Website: bh-photo
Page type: address-validator
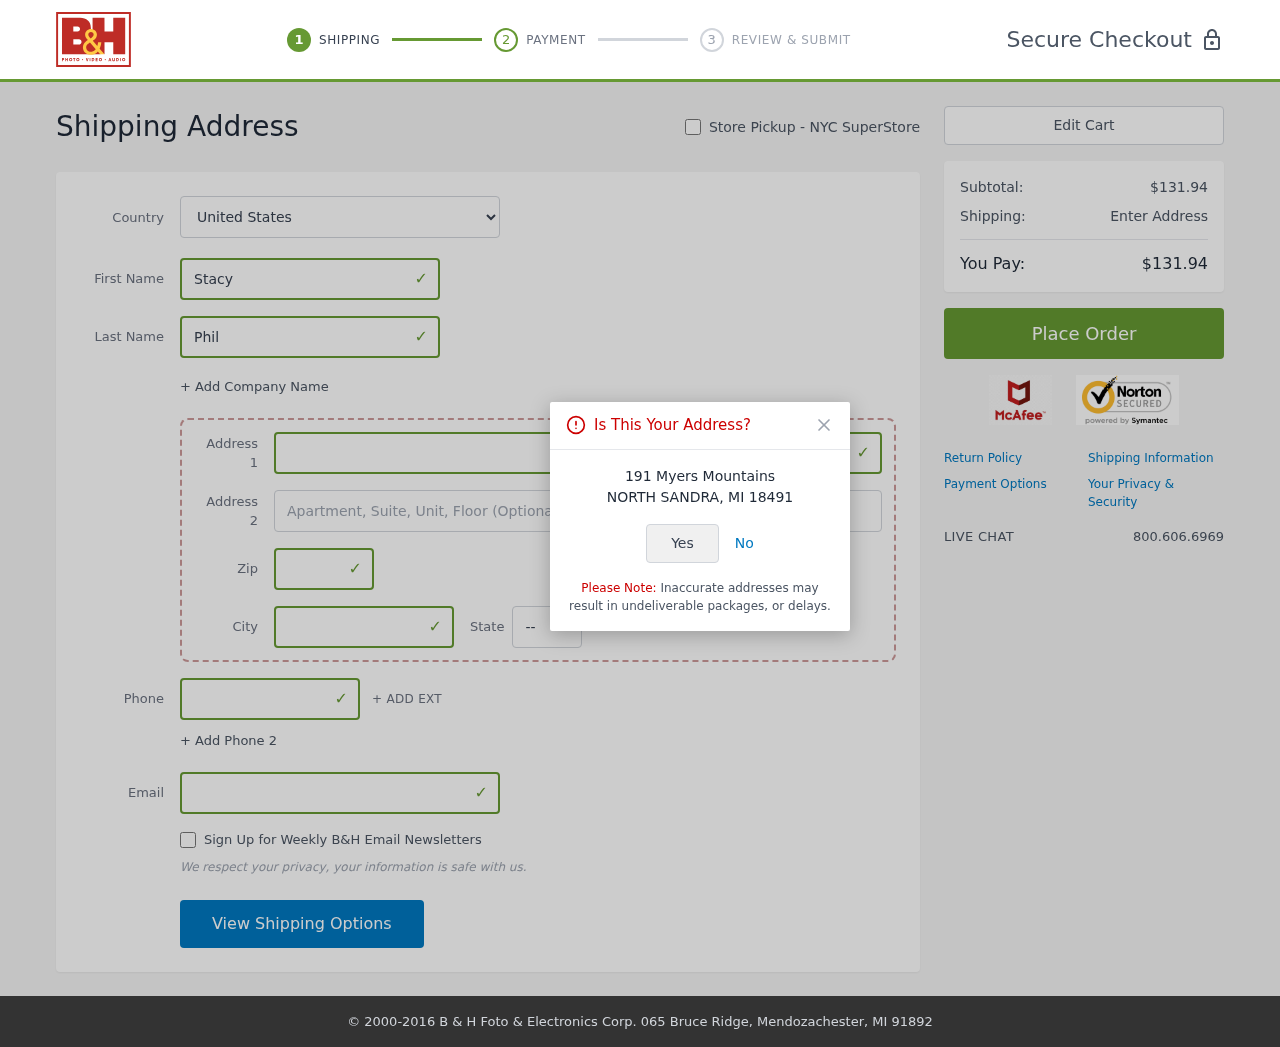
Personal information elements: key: PII_CITY
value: North Sandra
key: PII_COUNTRY
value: United States
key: PII_EMAIL
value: stacy_phillips@hotmail.com
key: PII_FIRSTNAME
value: Stacy
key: PII_LASTNAME
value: Phillips
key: PII_PHONE
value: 6586225152
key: PII_POSTCODE
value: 18491
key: PII_STATE_ABBR
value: MI
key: PII_STREET
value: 191 Myers Mountains
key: PII_STREET2
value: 4663 Mcdonald Mews
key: PII_CITY_CONFIRM
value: NORTH SANDRA
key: PII_POSTCODE_FULL
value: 18491
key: PII_POSTCODE_NUMERIC
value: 18491
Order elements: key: ORDER_SUBTOTAL
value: $131.94
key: ORDER_TOTAL
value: $131.94